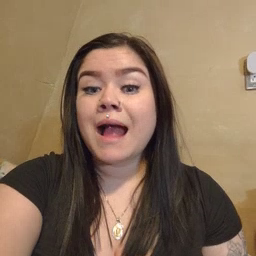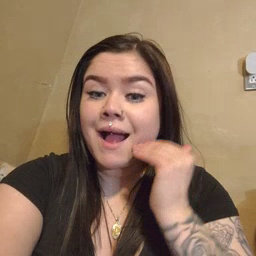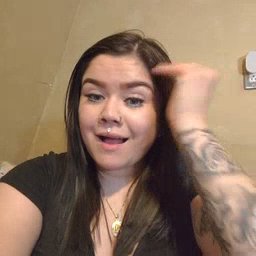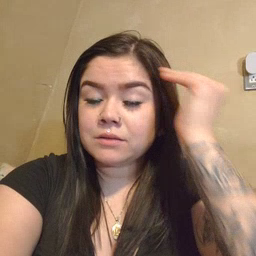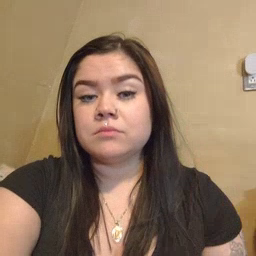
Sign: head